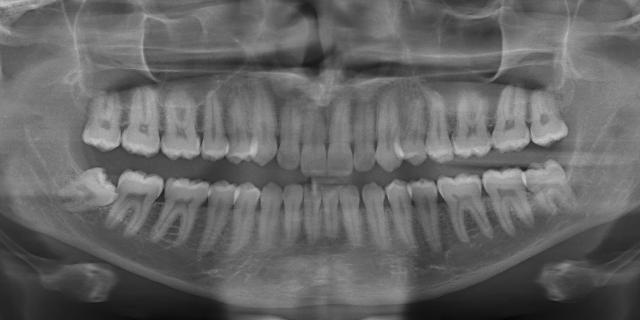
adult